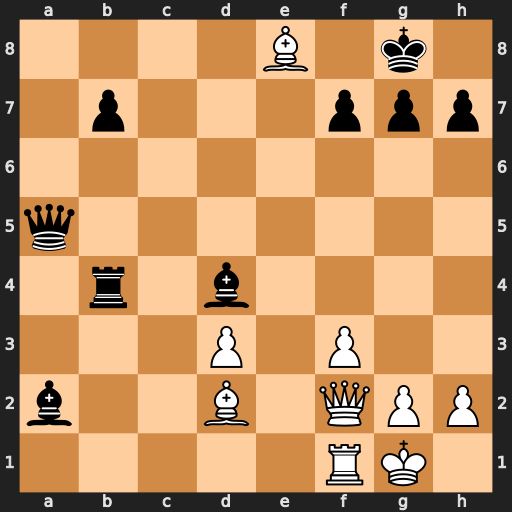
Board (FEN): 4B1k1/1p3ppp/8/q7/1r1b4/3P1P2/b2B1QPP/5RK1
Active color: w
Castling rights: -
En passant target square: -
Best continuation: Qxd4 Rxd4 Bxa5